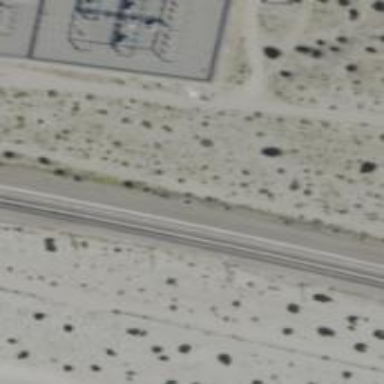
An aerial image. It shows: Railway track.